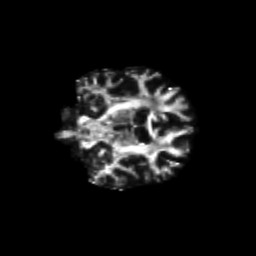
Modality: FA
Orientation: coronal
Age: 47
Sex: female
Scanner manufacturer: siemens
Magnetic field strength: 3 T
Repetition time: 8.6 s
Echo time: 0.095 s